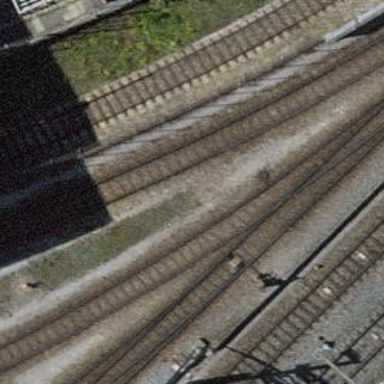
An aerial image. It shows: Single-track railway spur.